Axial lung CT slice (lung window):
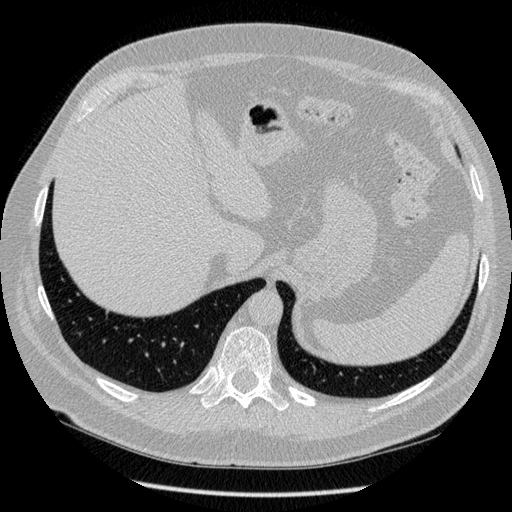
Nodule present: no